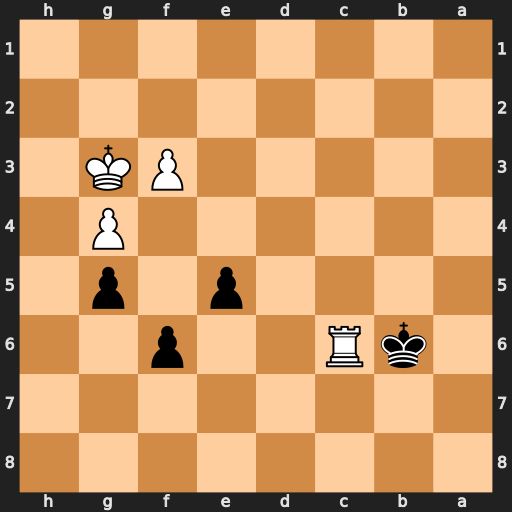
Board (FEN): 8/8/1kR2p2/4p1p1/6P1/5PK1/8/8
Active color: b
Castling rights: -
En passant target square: -
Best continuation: Kxc6 Kf2 Kd5 Ke3 e4